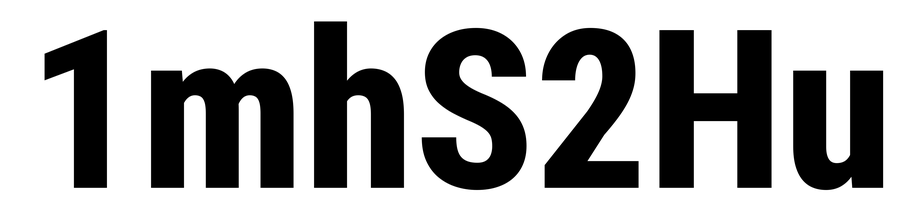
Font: Roboto_Condensed_ExtraBold